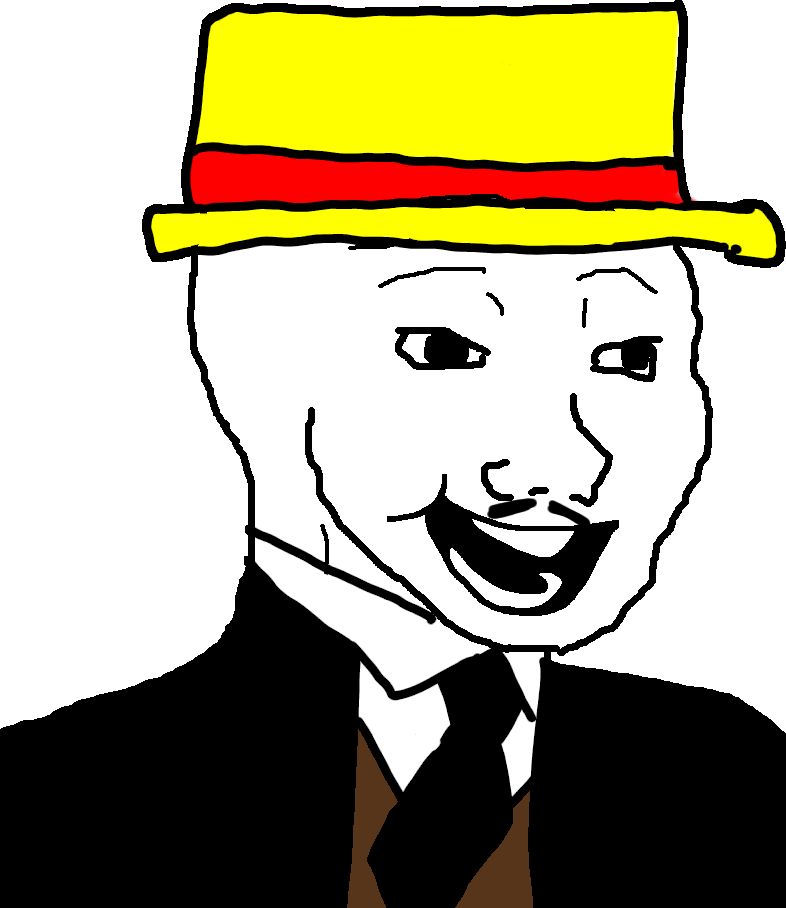
Label: 5_Bloomer